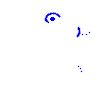
Particle: pion